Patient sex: F
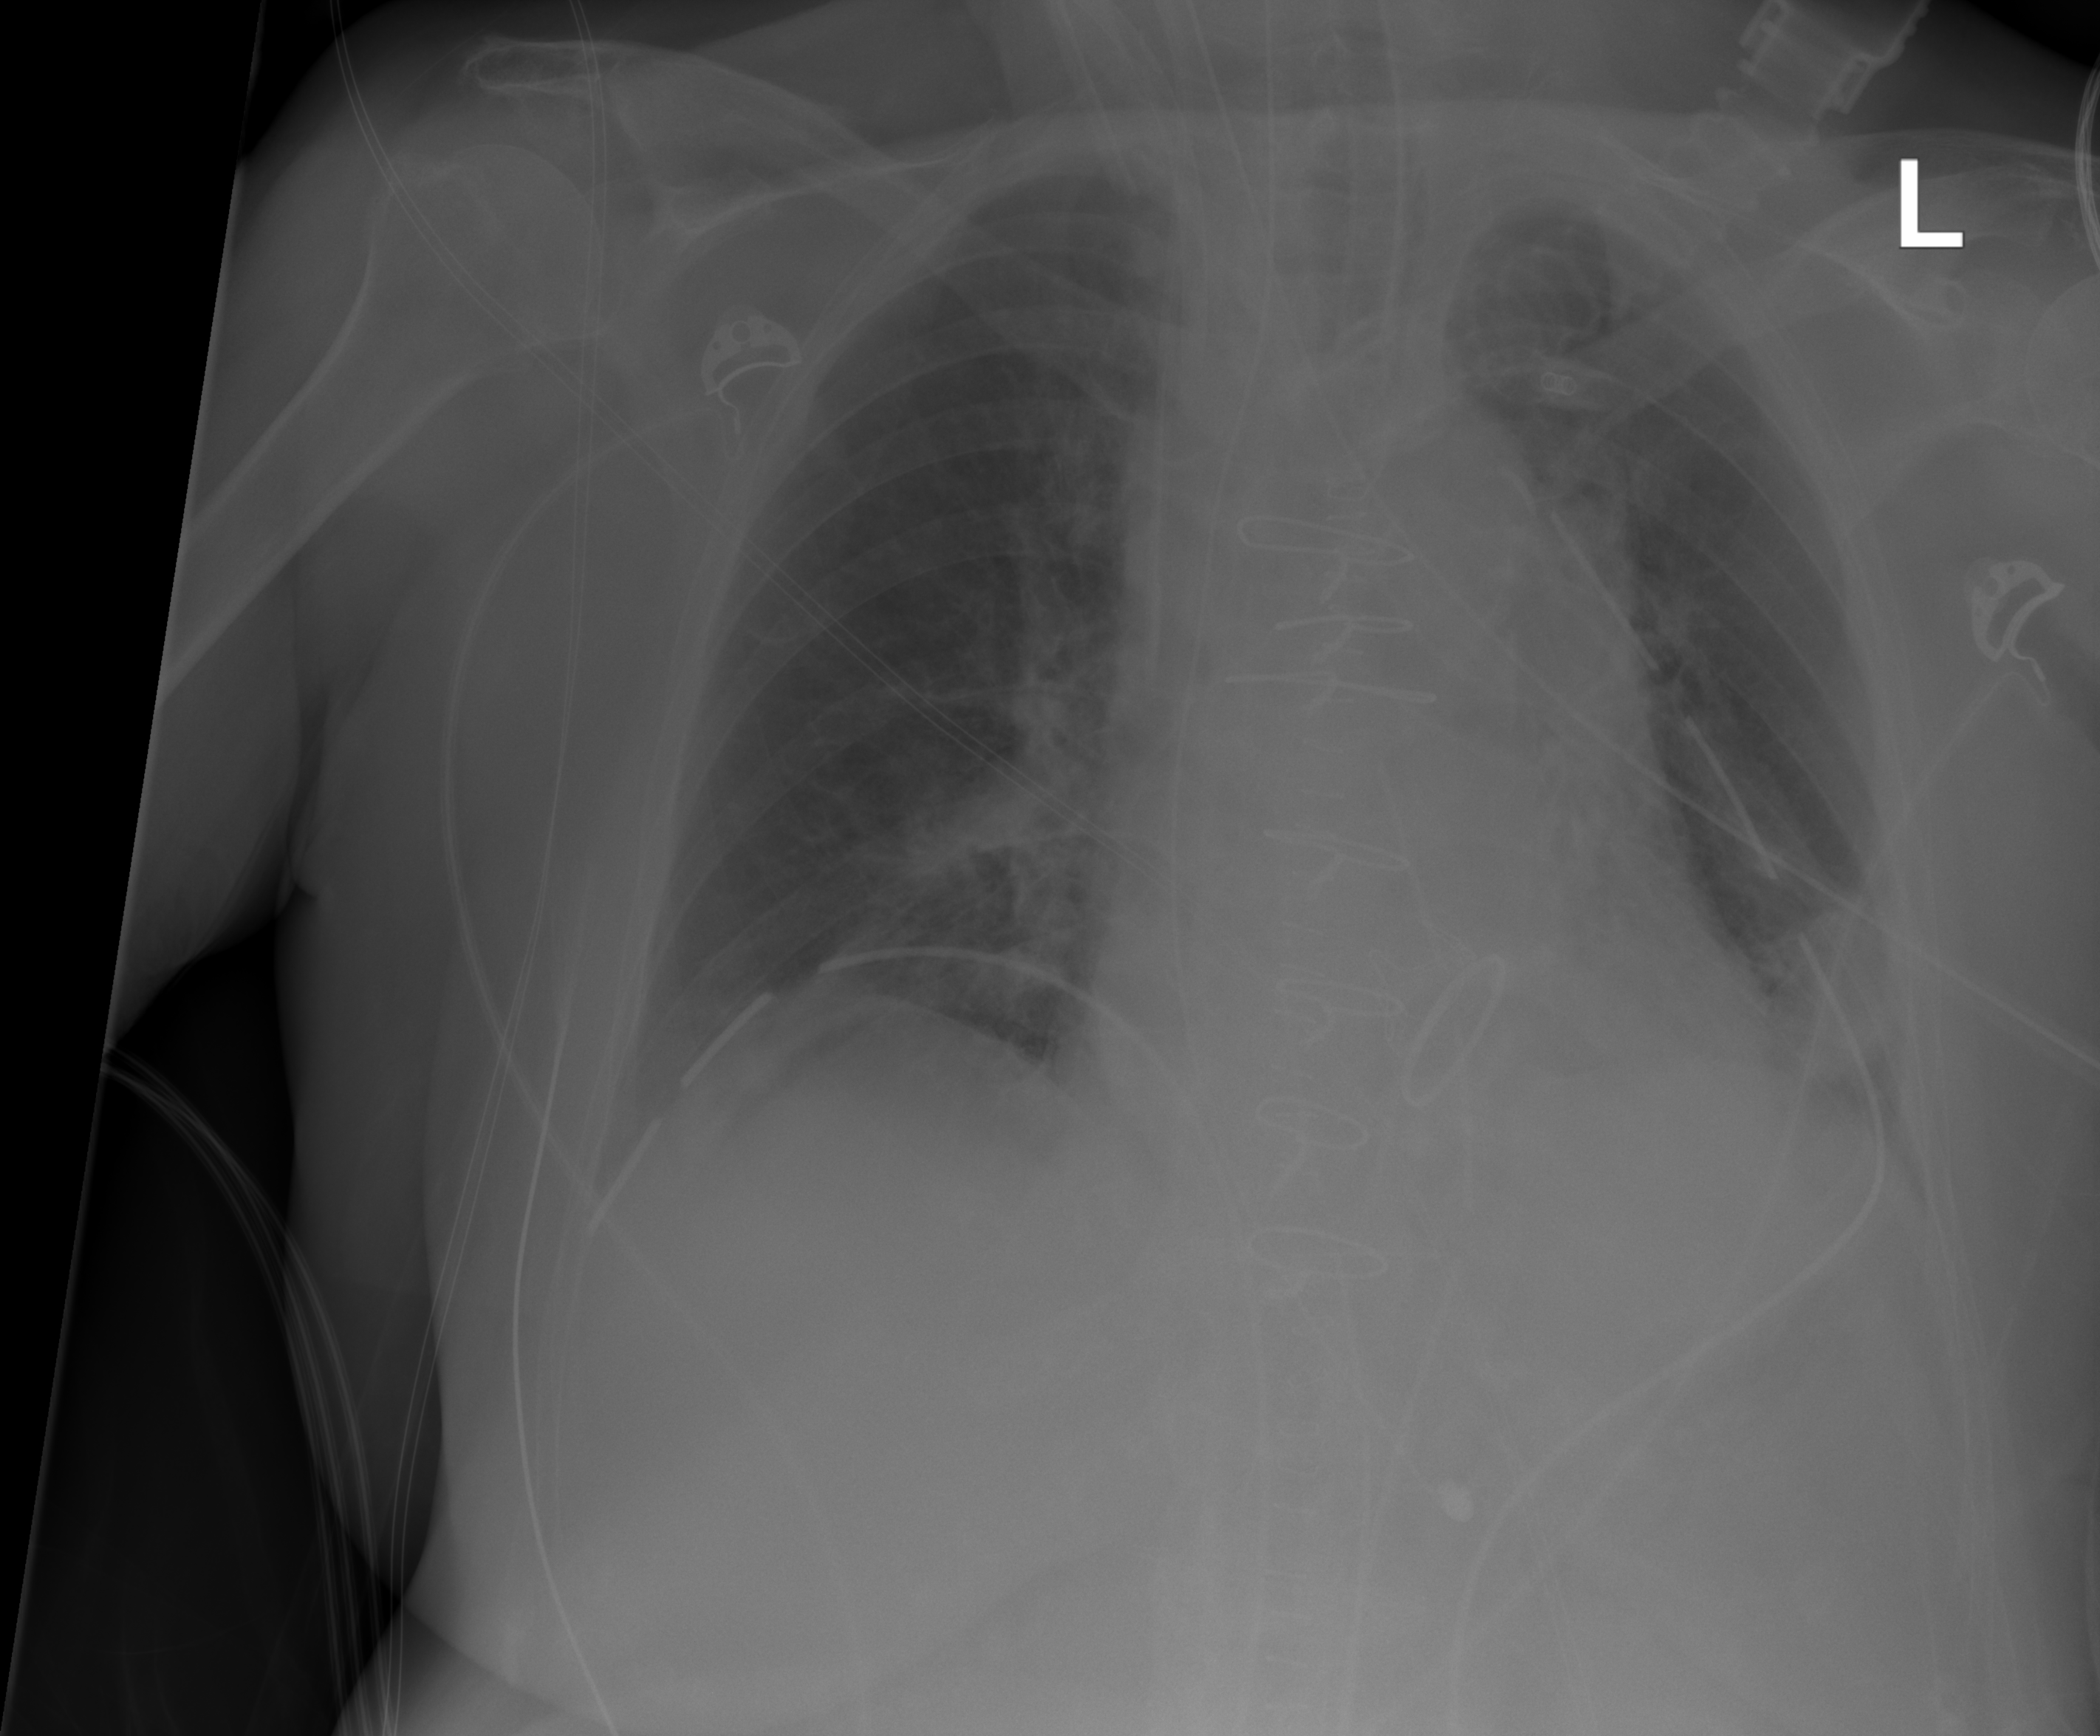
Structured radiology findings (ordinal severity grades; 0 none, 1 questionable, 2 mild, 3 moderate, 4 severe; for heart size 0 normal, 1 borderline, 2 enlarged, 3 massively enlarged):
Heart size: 0
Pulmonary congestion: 0
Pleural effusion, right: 0
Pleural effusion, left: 1
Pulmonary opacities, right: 0
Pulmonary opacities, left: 0
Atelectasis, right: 1
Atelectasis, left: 2